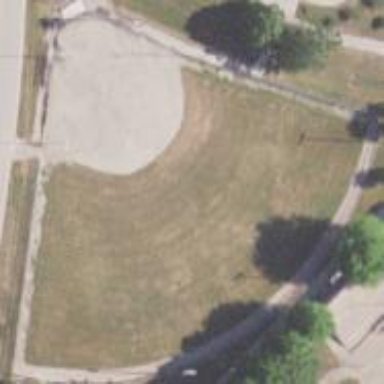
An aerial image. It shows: Baseball pitch for leisure land.